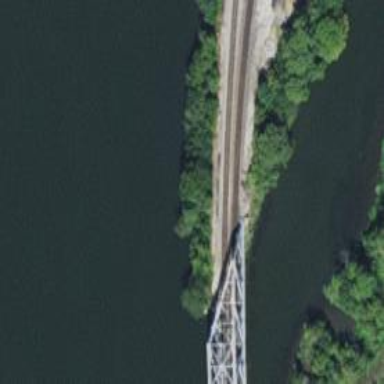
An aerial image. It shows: Truss bridge carrying railway line.